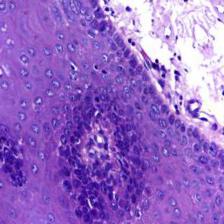
Diagnosis: Normal